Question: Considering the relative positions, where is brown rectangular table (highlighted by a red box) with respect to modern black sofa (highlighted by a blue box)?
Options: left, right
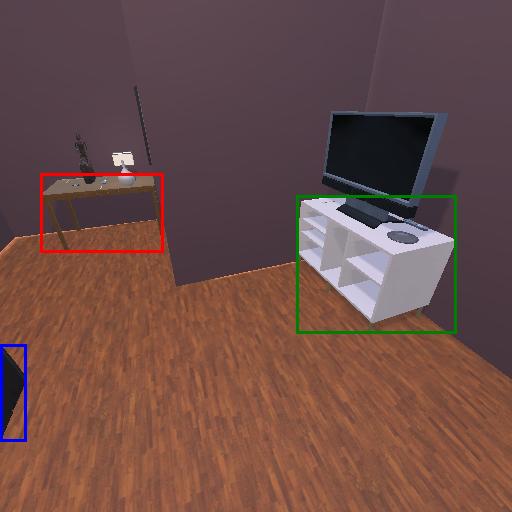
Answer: left